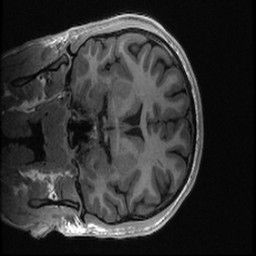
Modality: T1w
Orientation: coronal
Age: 19
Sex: male